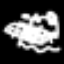
Label: squiggle